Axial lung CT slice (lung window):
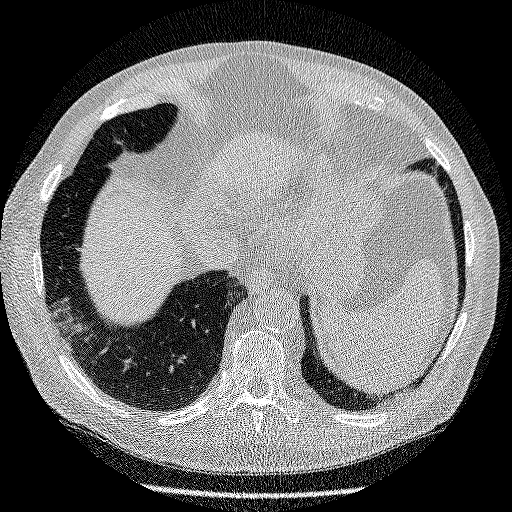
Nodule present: no